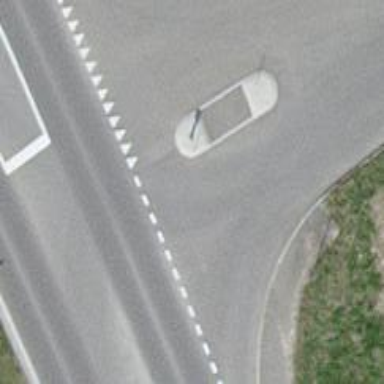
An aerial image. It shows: Road with "give way" sign.